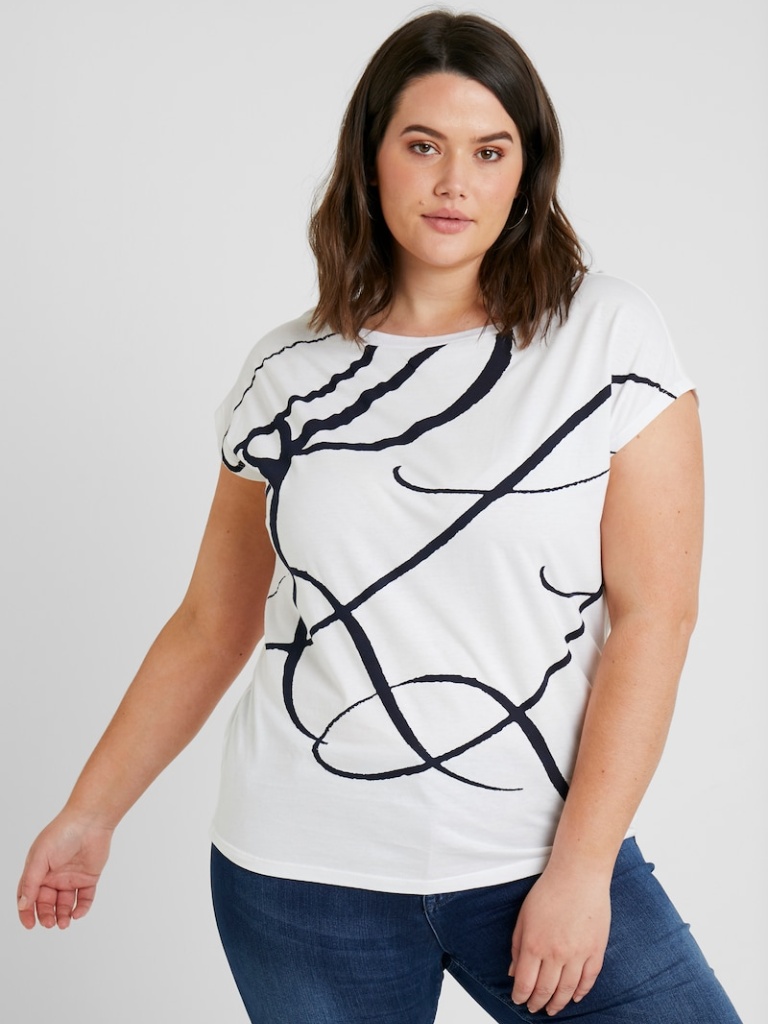
cotton relaxed short sleeve hip length Untucked crew t-shirt